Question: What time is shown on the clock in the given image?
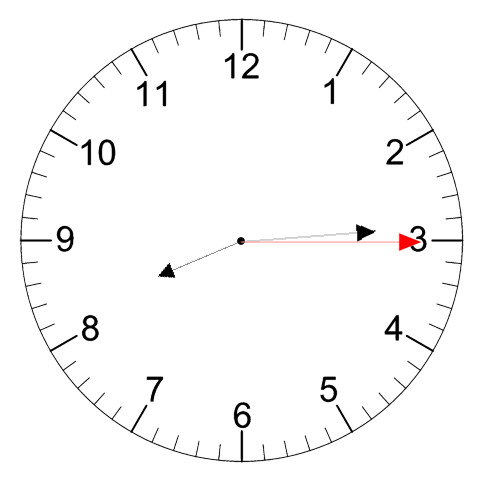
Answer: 08:14:15